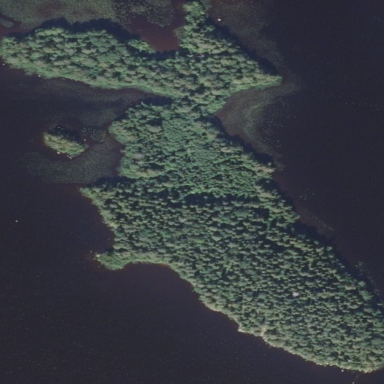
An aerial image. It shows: Nature reserve in woodland setting on island.